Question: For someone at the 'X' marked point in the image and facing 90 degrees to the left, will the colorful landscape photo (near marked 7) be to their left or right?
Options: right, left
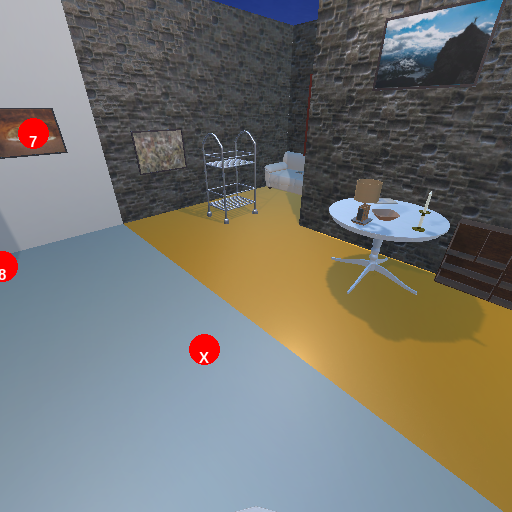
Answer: right